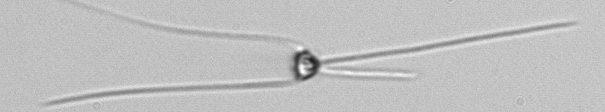
Label: Chaetoceros_danicus